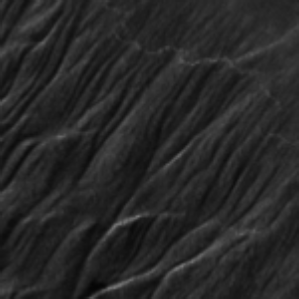
Label: frost